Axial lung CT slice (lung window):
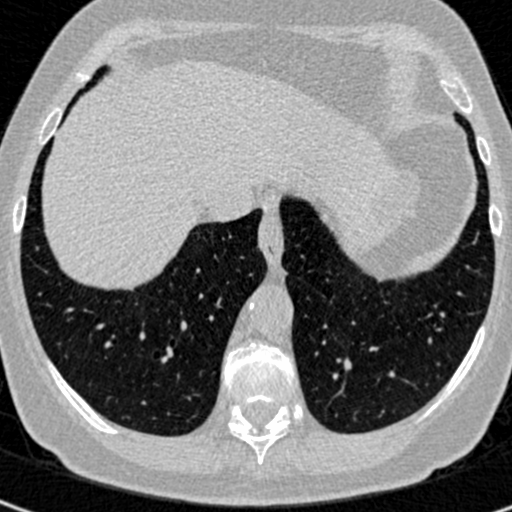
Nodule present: no